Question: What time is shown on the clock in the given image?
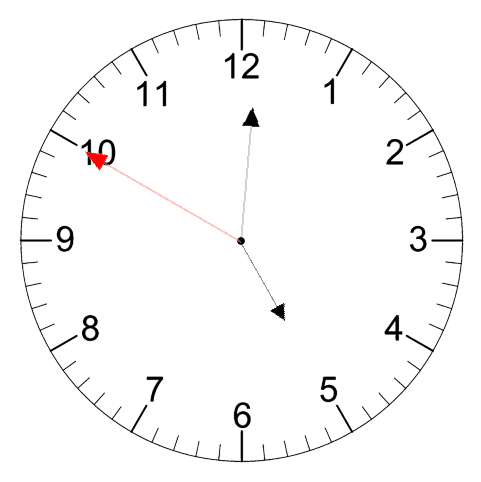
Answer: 05:00:50